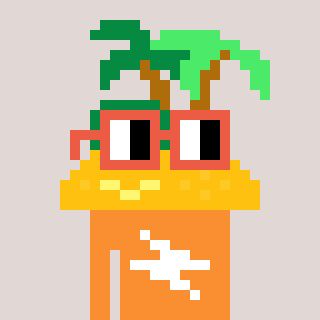
a pixel art character with square orange glasses, a island-shaped head and a orange-colored body on a warm background